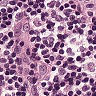
Metastatic tissue present: no